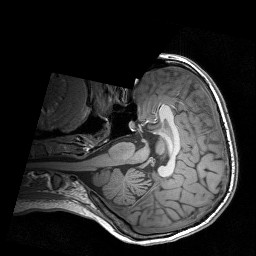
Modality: T1w
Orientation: axial
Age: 22
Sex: female
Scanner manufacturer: siemens
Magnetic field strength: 3 T
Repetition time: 1.9 s
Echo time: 0.00226 s